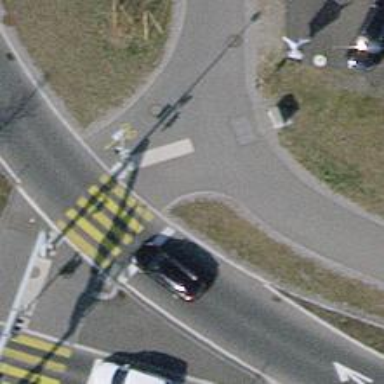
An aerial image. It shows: Road with traffic signals.